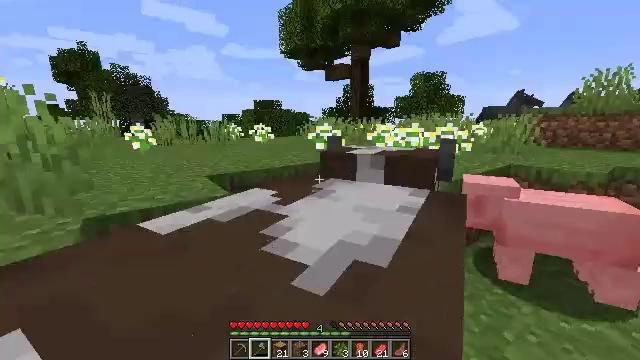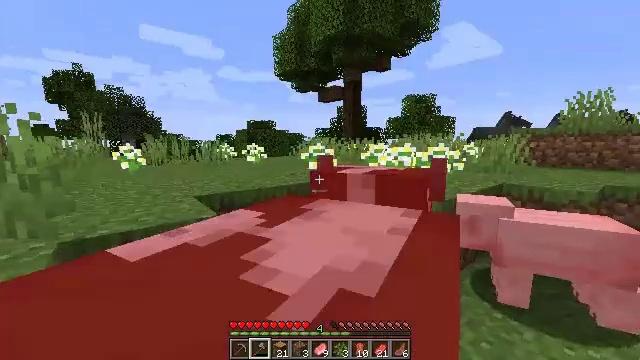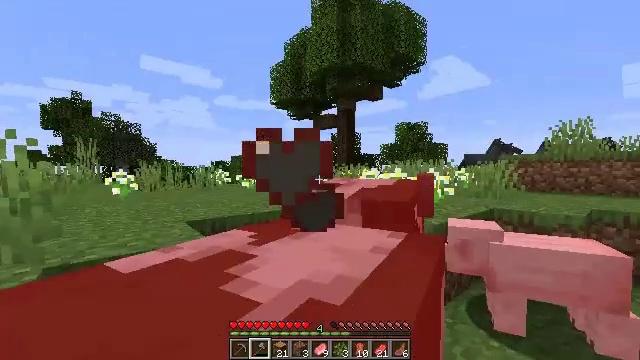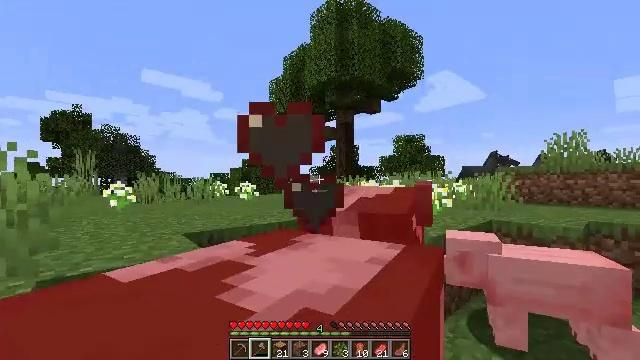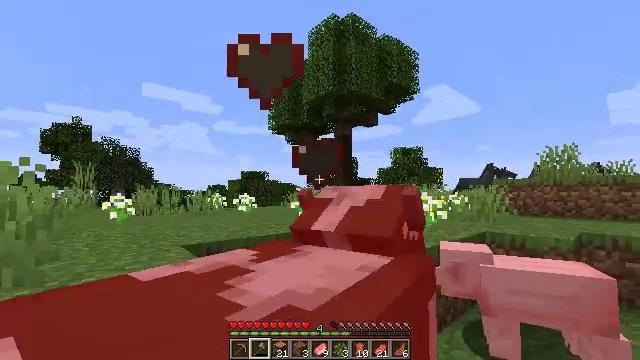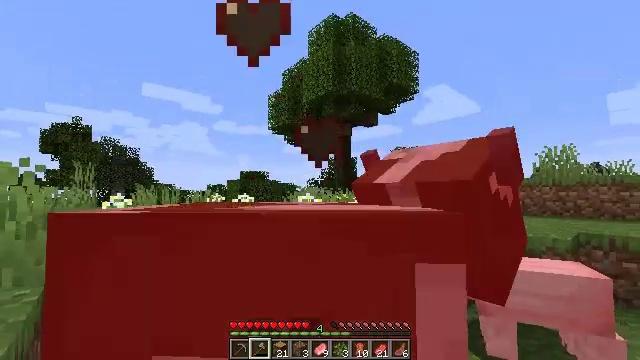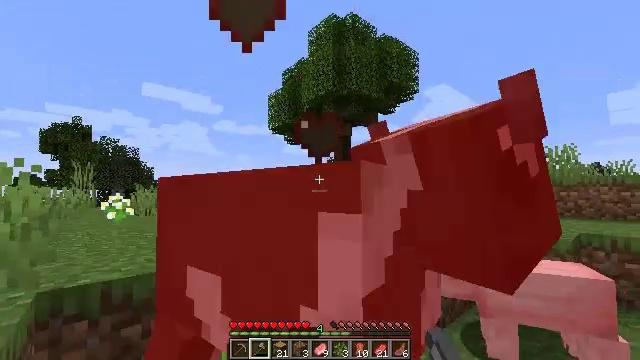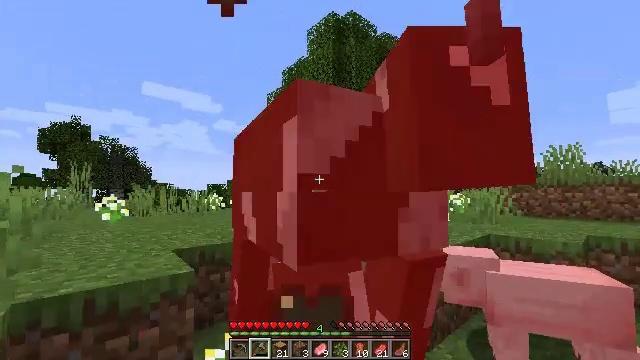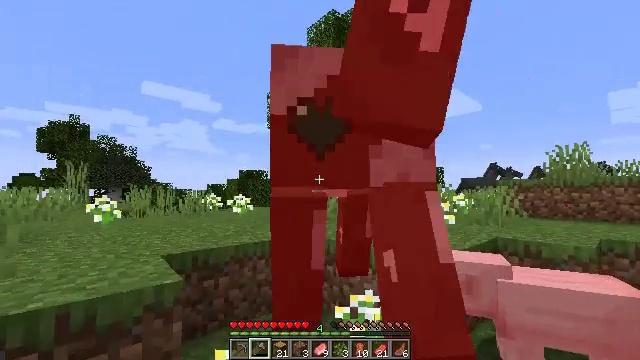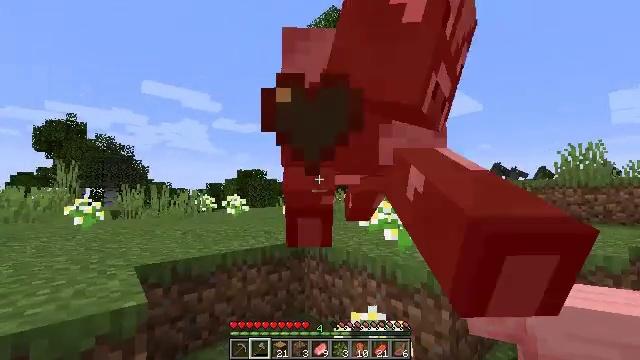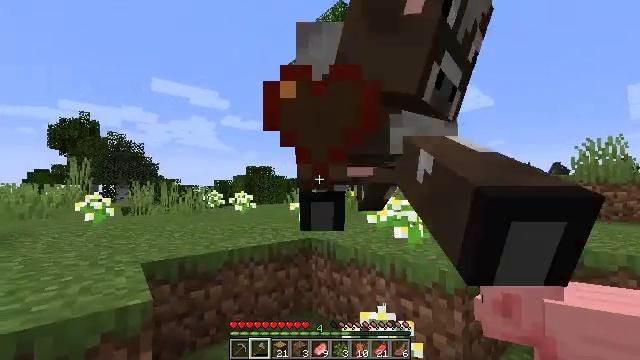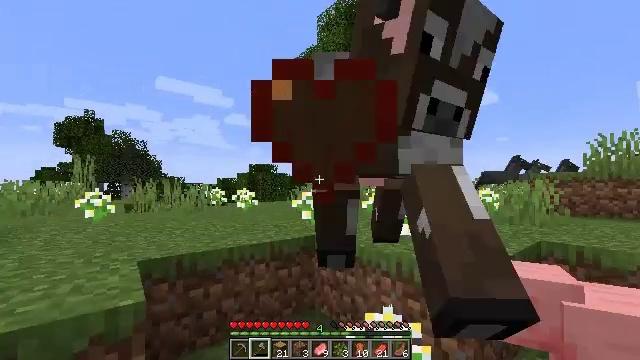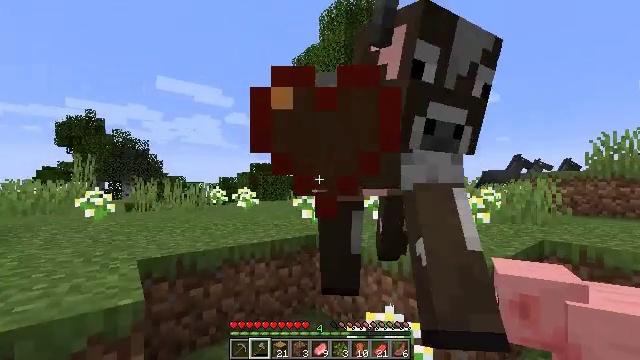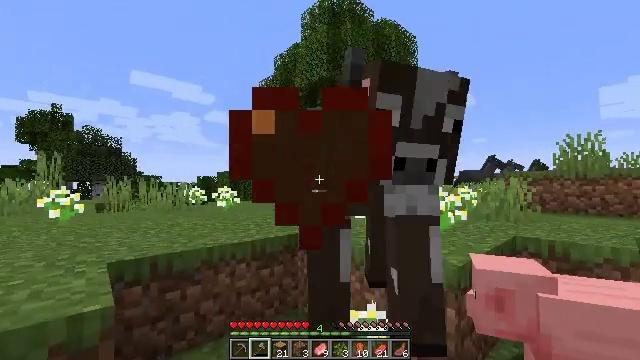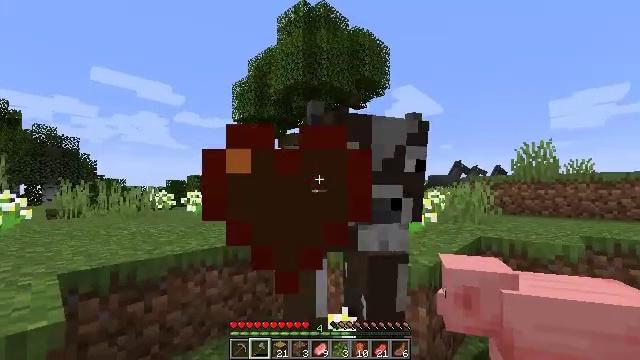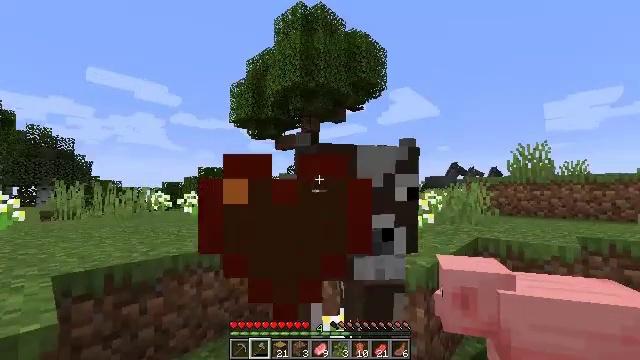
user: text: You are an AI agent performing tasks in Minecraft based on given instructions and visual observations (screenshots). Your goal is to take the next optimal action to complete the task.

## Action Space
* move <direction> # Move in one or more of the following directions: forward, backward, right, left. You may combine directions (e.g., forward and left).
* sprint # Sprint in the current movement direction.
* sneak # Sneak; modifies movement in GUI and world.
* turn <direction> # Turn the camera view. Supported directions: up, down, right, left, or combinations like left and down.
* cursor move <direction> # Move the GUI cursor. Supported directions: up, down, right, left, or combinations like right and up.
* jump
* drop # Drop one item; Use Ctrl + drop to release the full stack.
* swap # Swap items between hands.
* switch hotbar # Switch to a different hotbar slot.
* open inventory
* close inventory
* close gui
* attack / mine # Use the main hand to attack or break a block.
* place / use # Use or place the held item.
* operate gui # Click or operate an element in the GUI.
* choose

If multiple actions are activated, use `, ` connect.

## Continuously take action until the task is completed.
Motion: motion action
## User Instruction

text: Break the azure bluet to pick it up.
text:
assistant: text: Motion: turn right and up
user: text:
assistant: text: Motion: turn right and up
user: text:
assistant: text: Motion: turn up
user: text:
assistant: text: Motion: turn up
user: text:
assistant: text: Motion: move forward, attack / mine
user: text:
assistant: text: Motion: move forward, attack / mine
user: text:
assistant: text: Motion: move forward, attack / mine
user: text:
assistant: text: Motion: move forward
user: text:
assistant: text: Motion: move forward
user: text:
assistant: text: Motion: turn left
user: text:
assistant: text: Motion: no_op
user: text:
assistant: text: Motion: no_op
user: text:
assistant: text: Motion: turn right
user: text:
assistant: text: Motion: turn right
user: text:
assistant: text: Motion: no_op
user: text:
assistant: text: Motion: move forward, turn right
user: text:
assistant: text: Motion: move forward, turn right and down, attack / mine
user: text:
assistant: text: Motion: move forward, turn right and down, attack / mine
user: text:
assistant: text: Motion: move forward, attack / mine
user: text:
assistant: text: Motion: move forward, attack / mine
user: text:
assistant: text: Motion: move forward, turn down
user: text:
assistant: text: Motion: no_op